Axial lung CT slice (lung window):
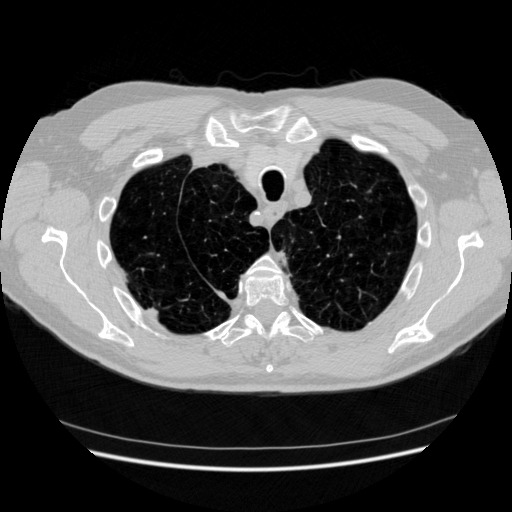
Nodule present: no